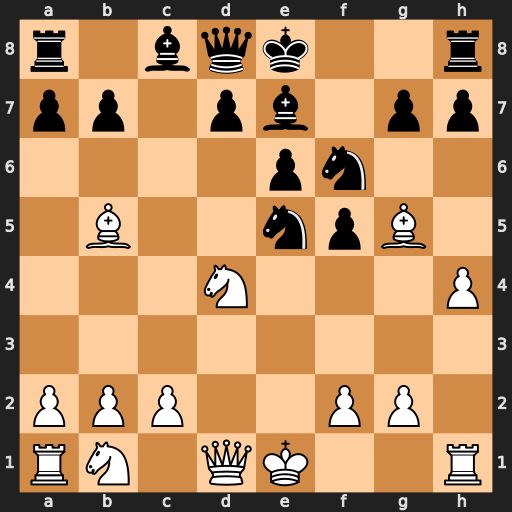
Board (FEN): r1bqk2r/pp1pb1pp/4pn2/1B2npB1/3N3P/8/PPP2PP1/RN1QK2R
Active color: w
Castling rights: KQkq
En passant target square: -
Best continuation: Nxe6 Qb6 Nxg7+